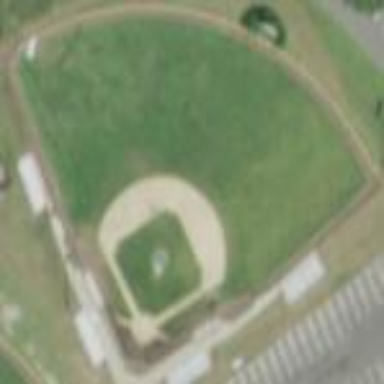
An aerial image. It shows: Baseball pitch for leisure land.